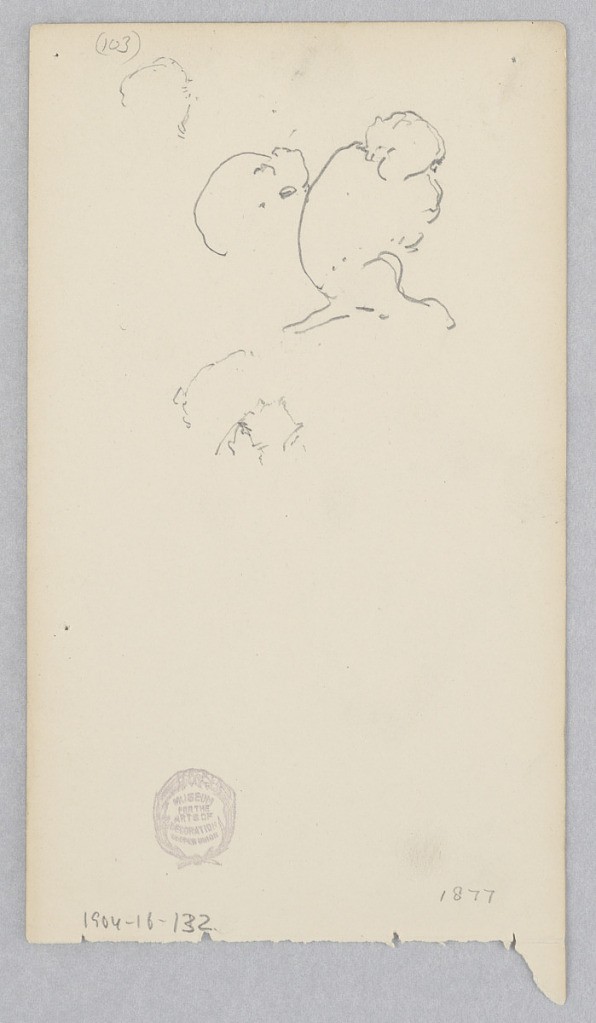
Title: Figure
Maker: Robert Frederick Blum, American, 1857–1903
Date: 1877
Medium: Graphite on wove paper
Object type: Drawing
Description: Partial sketch of a figure's head.